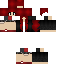
A female human skin with dark skin, wearing brown long hair dressed in a red robe top and red pants, featuring a closed mouth.